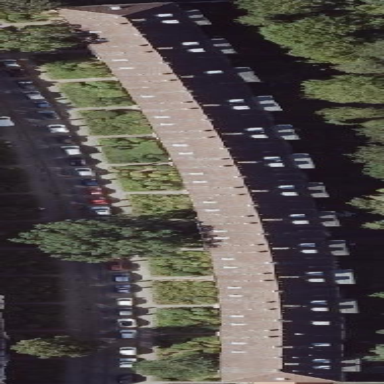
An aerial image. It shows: Hipped roof on apartment building.